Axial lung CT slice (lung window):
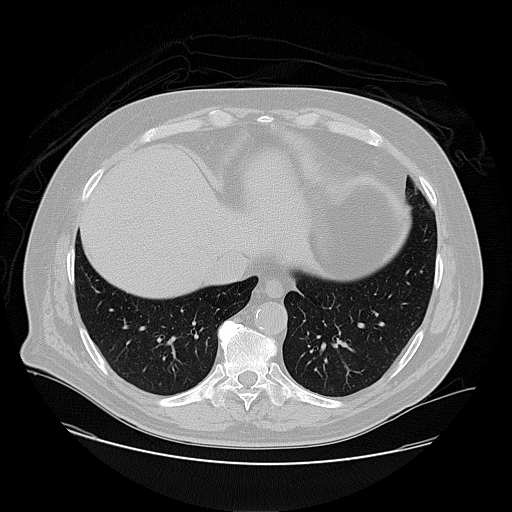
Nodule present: no